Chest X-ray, PA view. Patient: 51 years old, sex F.
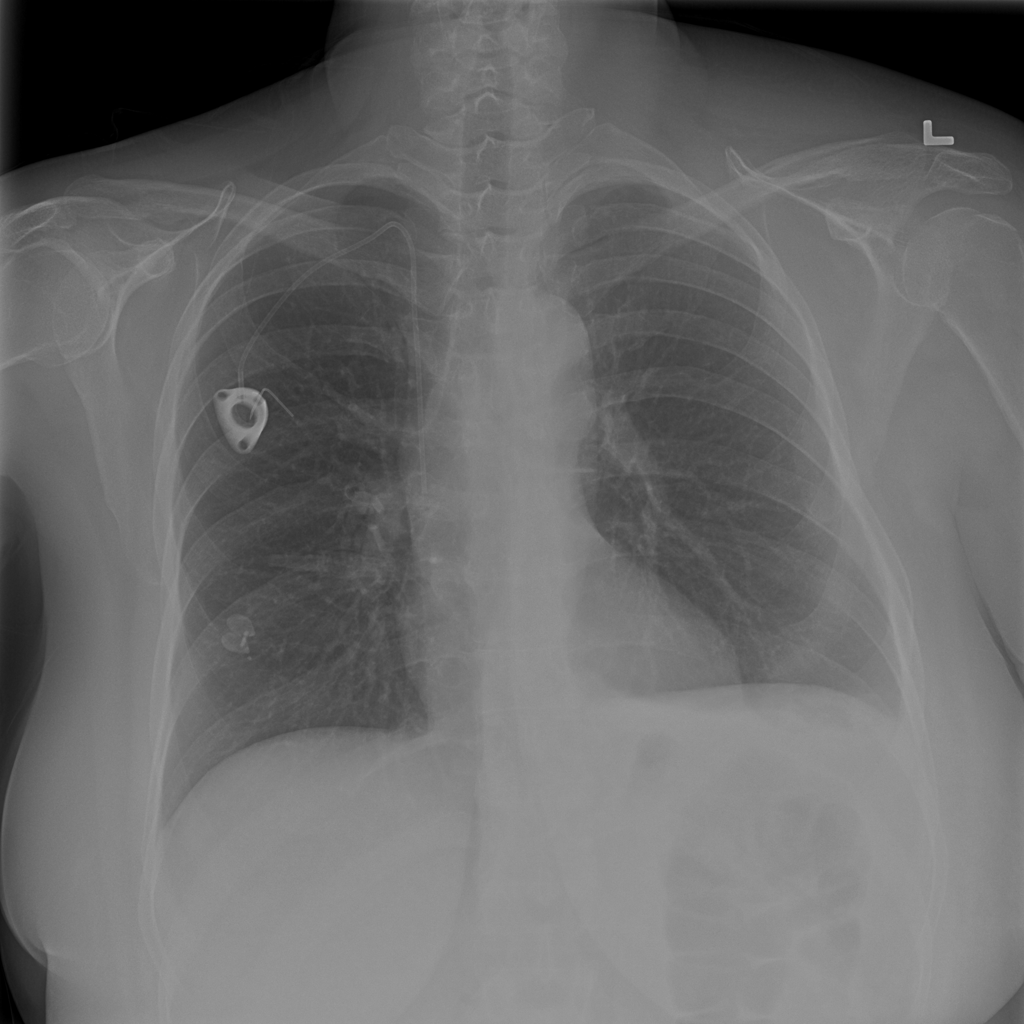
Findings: Infiltration